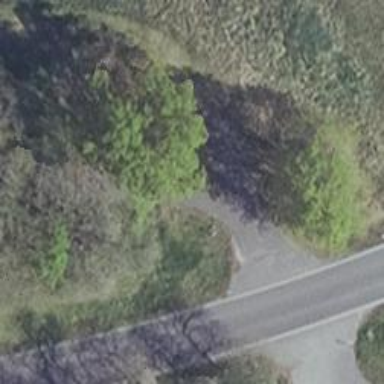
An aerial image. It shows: Asphalt cycleway.